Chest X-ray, AP view. Patient: 56 years old, sex M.
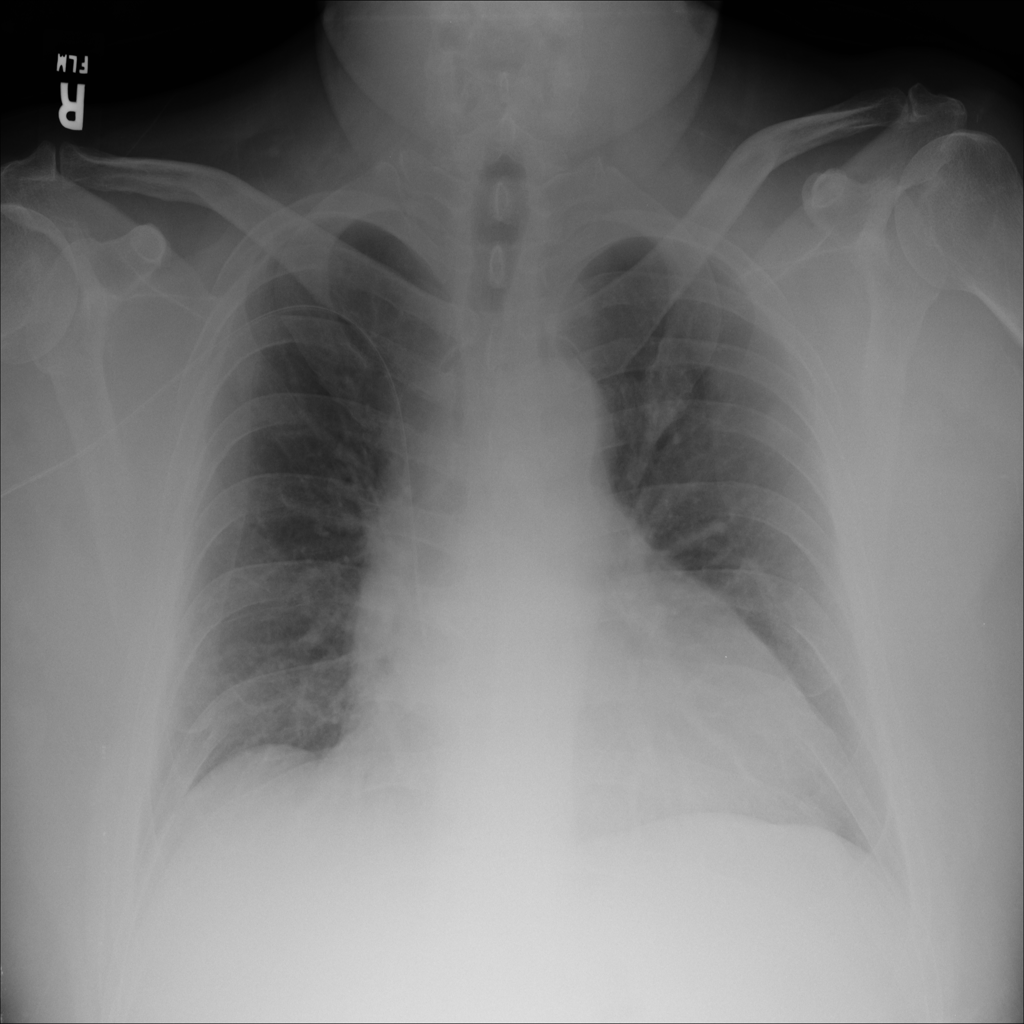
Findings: No Finding